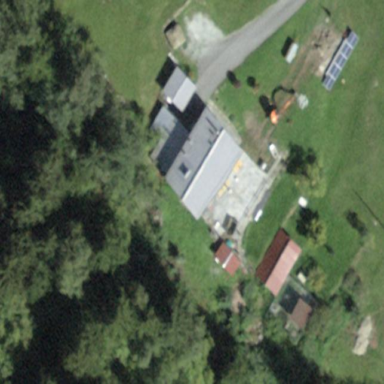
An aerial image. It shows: Gabled roof house.